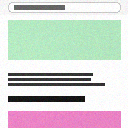
Screen state: on